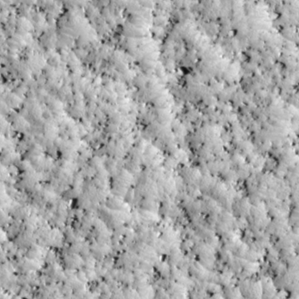
Label: non_frost